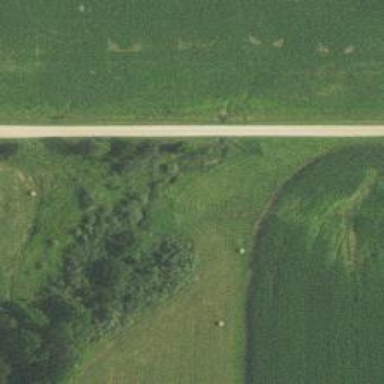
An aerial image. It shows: Culvert tunnel.